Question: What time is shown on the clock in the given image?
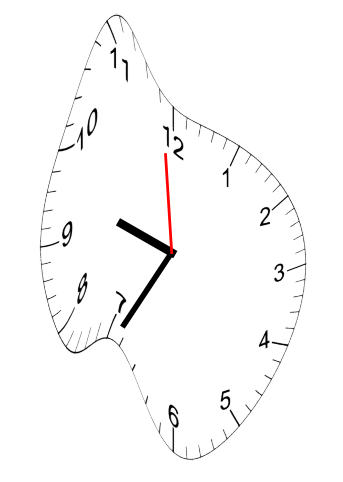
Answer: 09:34:59